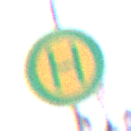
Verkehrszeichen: Haltestelle
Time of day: SunriseSunset
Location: Outdoor (Urban)
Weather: Clear
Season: NotSpecified
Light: Natural